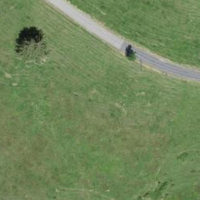
EUNIS habitat code: 25
Species observed at this site:
Lanius collurio